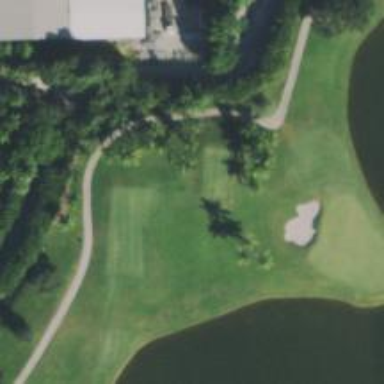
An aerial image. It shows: Golf tee.